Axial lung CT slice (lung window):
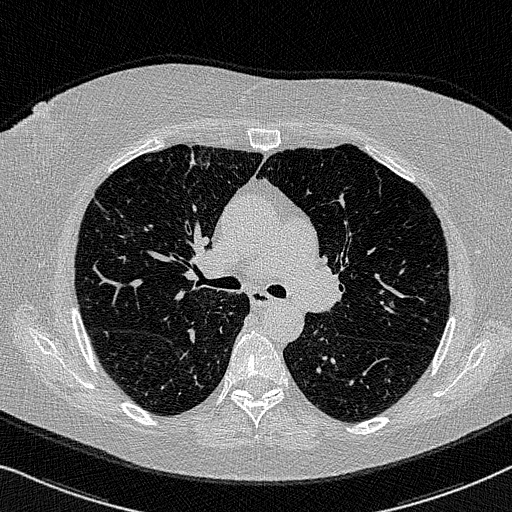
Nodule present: no